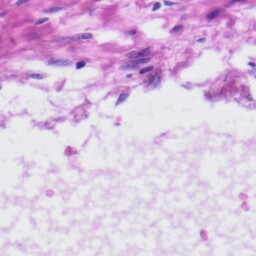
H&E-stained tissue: Liver